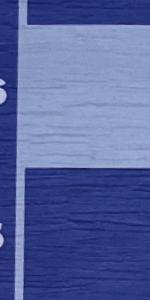
Label: Empty